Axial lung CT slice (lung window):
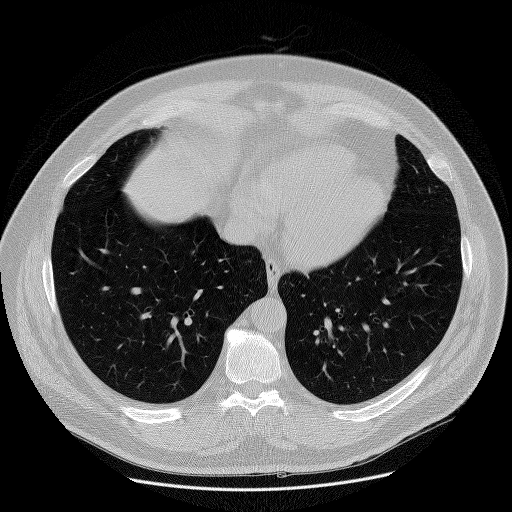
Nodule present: no